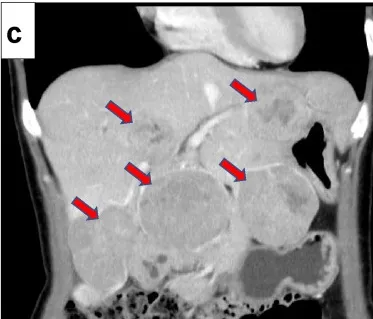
Diagnostic imaging of hepatocellular carcinoma: contrast-enhanced CT and bone scintigraphy findings. A-c) Contrast-enhanced computed tomography shows that there are multiple tumors (red arrows) of up to 65 mm diameter in both lobes of the liver, which is a typical finding of hepatocellular carcinoma, with tumor enhancement in the early phase and washout in the late phase.
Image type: radiology (ct)